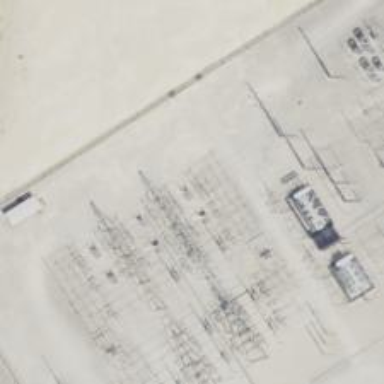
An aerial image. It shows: Switch for power supply.